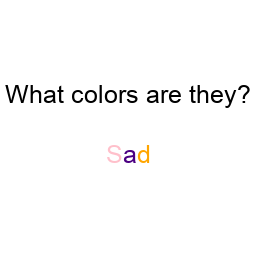
Color: pink, indigo, orange
Background color: white
Question text color: black